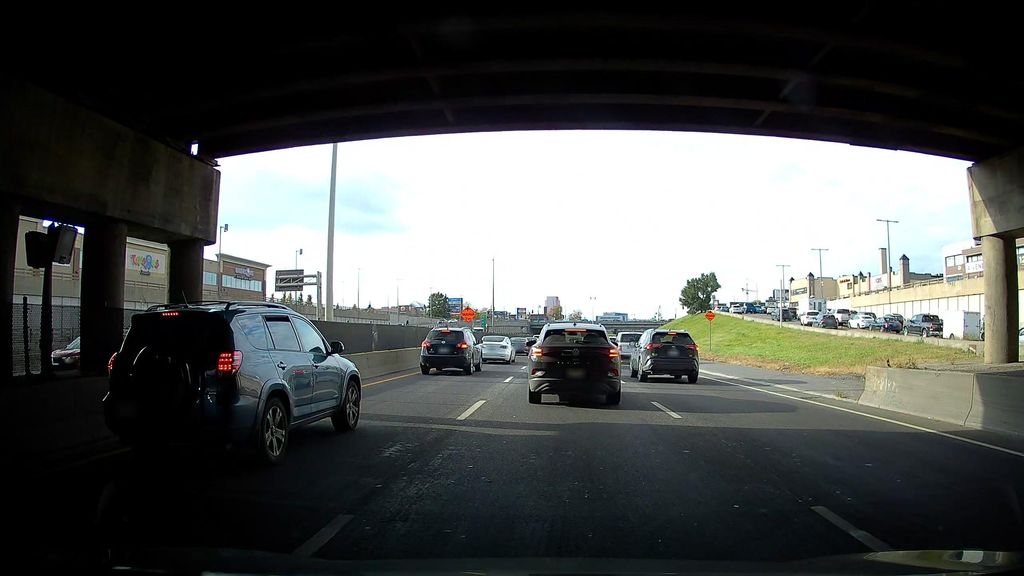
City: montreal